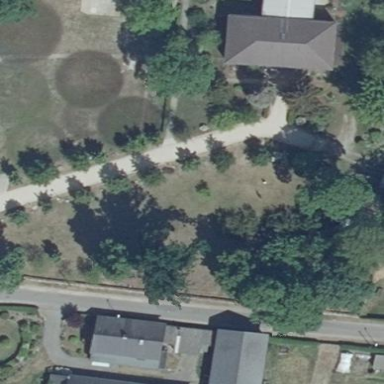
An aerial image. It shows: Lovely park for leisure and relaxation.